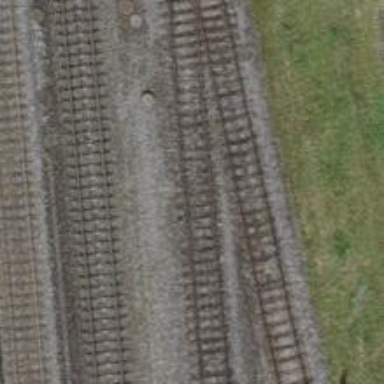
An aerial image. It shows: Railway siding with one electrified track and contact line.